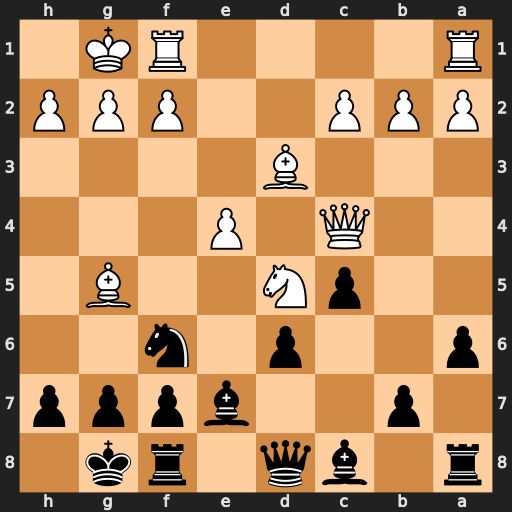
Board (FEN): r1bq1rk1/1p2bppp/p2p1n2/2pN2B1/2Q1P3/3B4/PPP2PPP/R4RK1
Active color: b
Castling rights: -
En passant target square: -
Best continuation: Nxd5 Bxe7 Nxe7